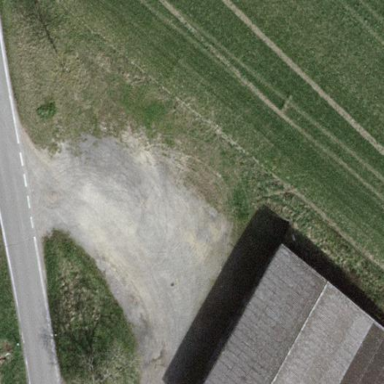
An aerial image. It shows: Pebblestone track with grade2 tracktype.